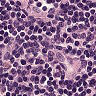
Metastatic tissue present: no